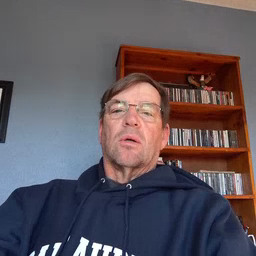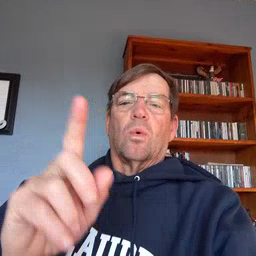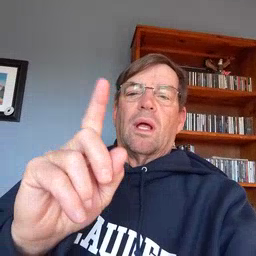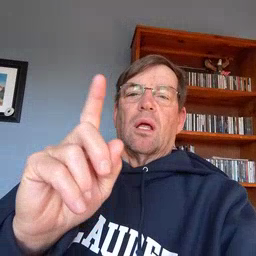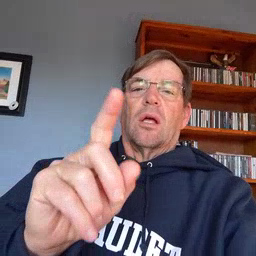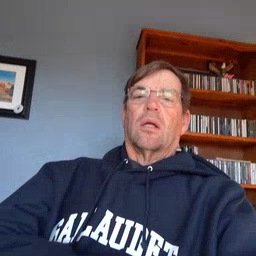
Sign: where